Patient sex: M
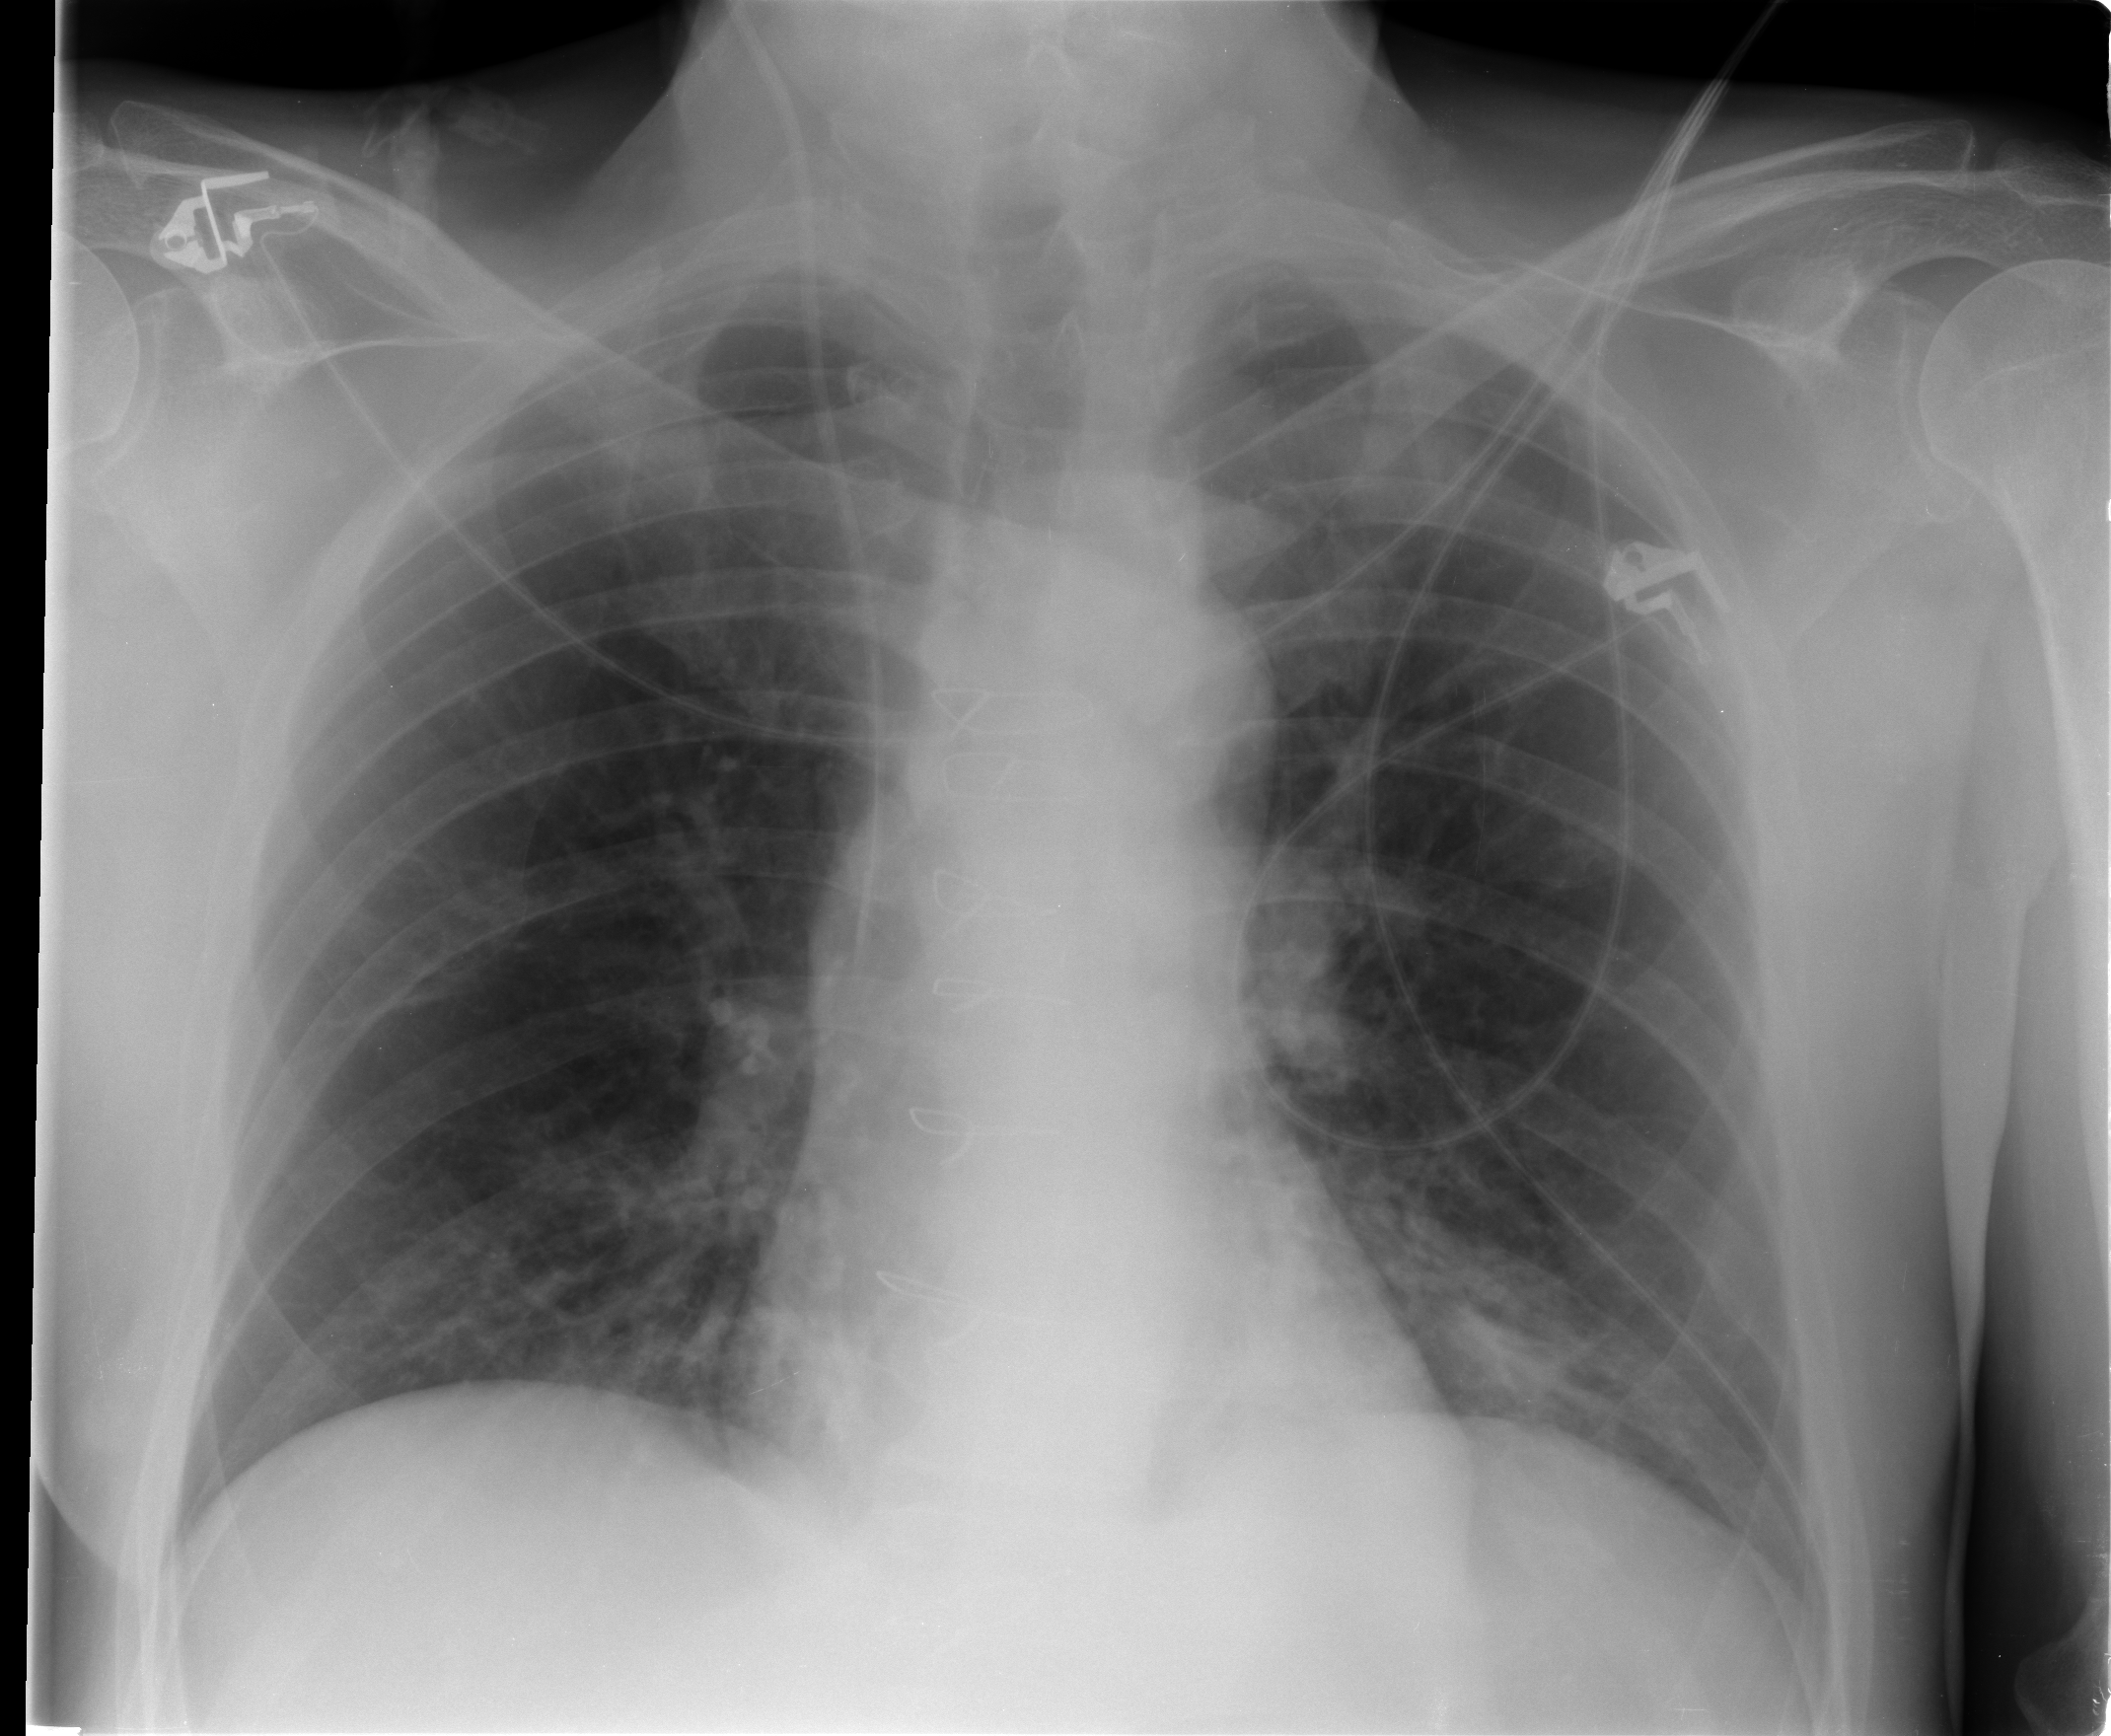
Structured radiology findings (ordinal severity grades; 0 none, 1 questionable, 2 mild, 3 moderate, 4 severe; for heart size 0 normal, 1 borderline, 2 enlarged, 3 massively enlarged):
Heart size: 0
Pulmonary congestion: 0
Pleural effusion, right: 0
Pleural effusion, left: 0
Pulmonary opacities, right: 0
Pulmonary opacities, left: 1
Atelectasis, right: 2
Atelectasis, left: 2